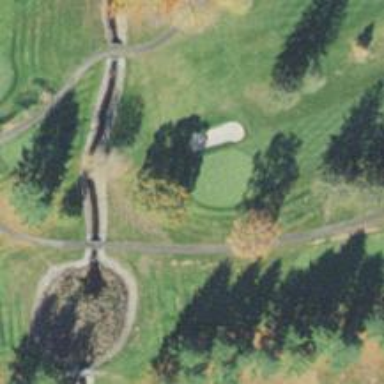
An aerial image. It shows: View of golf hole.